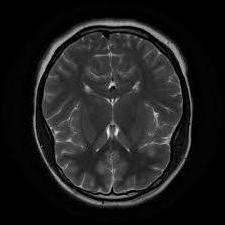
Label: notumor